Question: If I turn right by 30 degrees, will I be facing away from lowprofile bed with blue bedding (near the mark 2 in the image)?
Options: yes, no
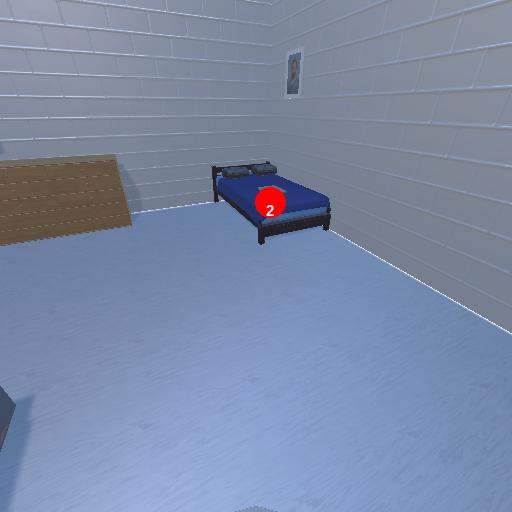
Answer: yes